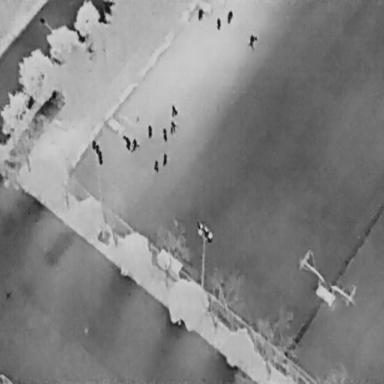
There are 12 People in the infrared image.